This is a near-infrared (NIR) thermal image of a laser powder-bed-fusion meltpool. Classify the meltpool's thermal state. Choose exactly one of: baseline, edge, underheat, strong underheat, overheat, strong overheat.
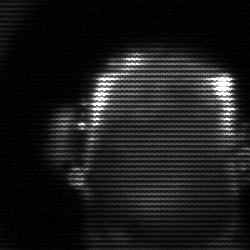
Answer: baseline